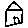
Label: house